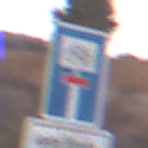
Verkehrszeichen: SackgasseRadverkehrDurchlaessig
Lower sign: HinweisGeaenderteVorfahrtVerkehrsfuehrungVerkehrsregelung3
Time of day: SunriseSunset
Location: Outdoor (Suburban)
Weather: PartlyCloudy
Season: NotSpecified
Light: Natural